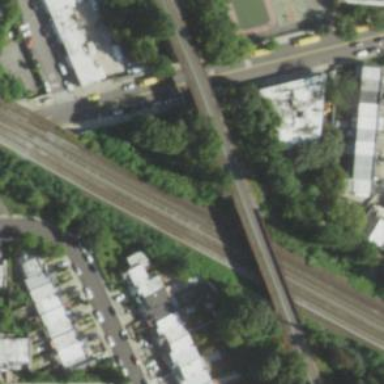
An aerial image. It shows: Railway track.